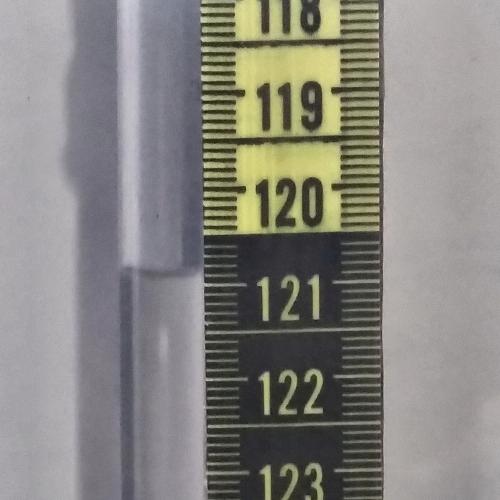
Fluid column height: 120.9 cm